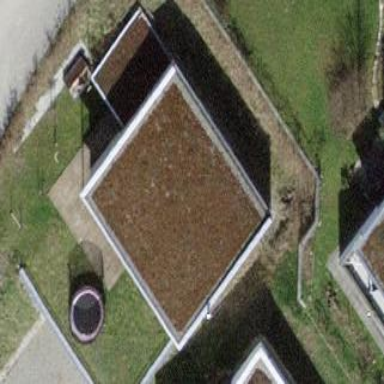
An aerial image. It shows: Residential building with flat roof.